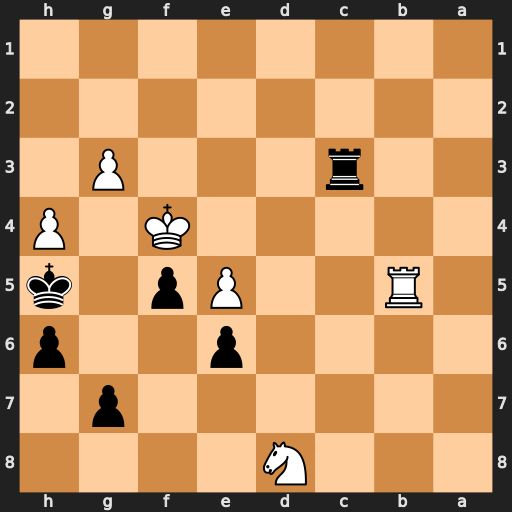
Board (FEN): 3N4/6p1/4p2p/1R2Pp1k/5K1P/2r3P1/8/8
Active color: b
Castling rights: -
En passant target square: -
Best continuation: g5+ hxg5 hxg5#